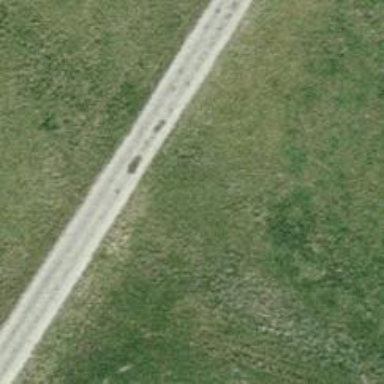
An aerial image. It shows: Gravel track with grade4 track type.